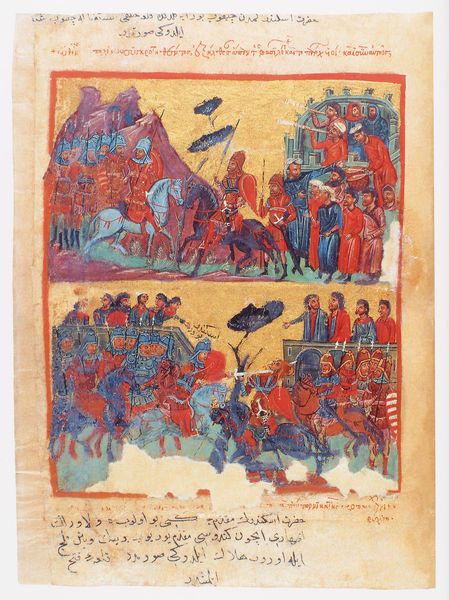
Titel: Der griechische Alexanderroman
Institution: Venedig, Hellenic Institute Codex Gr. 5
Schlagwörter: baum, berg, blau, himmel, kampf, kämpfer, weiß, gelb, menschen, bunt, männer, schwarz, rot, weg, menge, alt, rahmen, felder, gold, pferd, pferde, reiter, farbig, schrift, zwei, zuschauer, berge, fels, lila, violett, kutsche, krieg, schlacht, lanze, soldaten, schild, buch, burg, violet, viele, seite, schilder, schwert, schwerter, helm, ritter, rüstung, pergament, helme, arabisch, krieger, romanik, kreuzzug, kreuzzüge, trompeten, personengruppe, posaune, christen, goldgrund, handschrift, okker, gefecht, hebräisch, buchmalerei, koran, rüstunf, erzählend, naration, battgold, schildt, trompeten von jericho, schwart schimmel